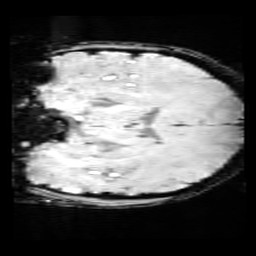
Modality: SWI
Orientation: coronal
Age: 12
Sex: female
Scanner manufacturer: siemens
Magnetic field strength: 3 T
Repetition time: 0.027 s
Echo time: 0.02 s